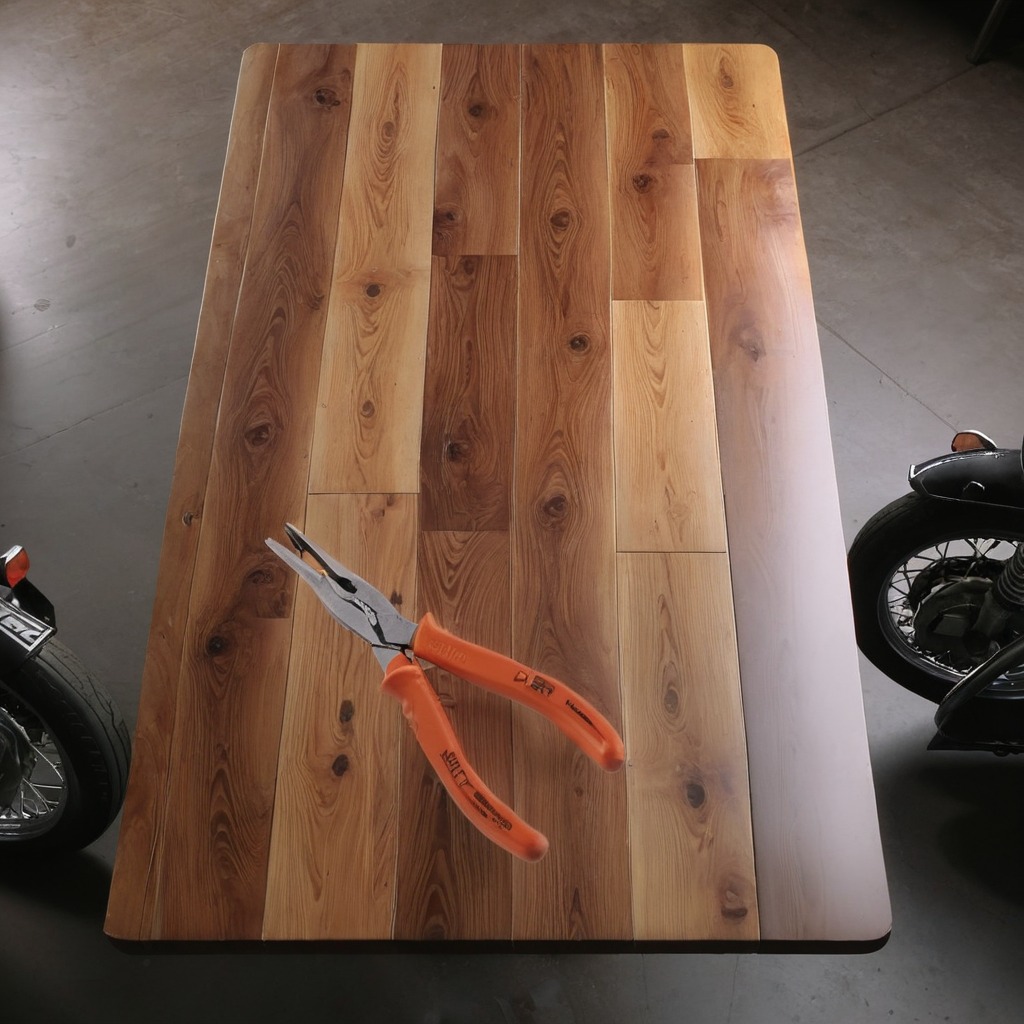
A plier is lying on the oil-spilled wooden table in a vintage motorcycle garage.